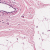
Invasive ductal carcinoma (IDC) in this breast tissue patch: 0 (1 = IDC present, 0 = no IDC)